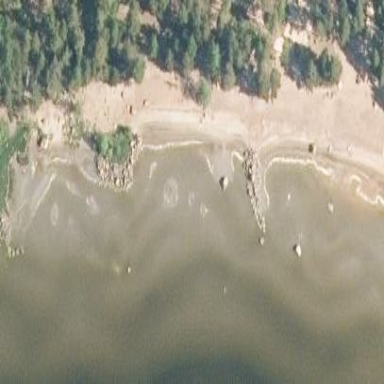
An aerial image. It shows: Sandy beach with natural surface.